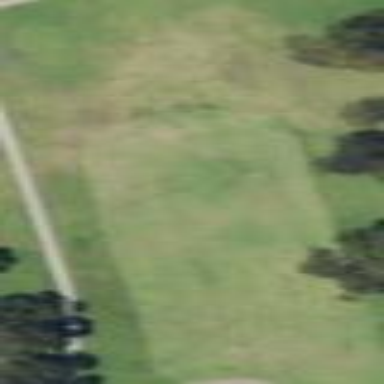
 with lush green grass covering the ground."